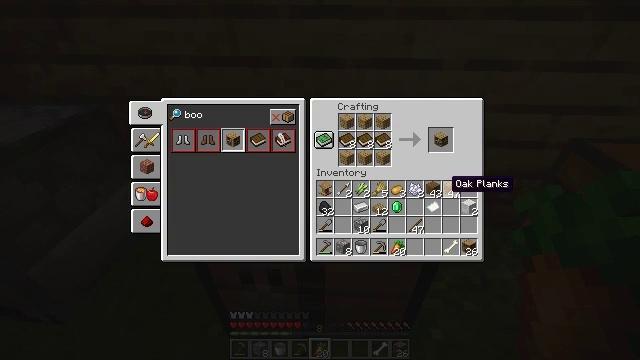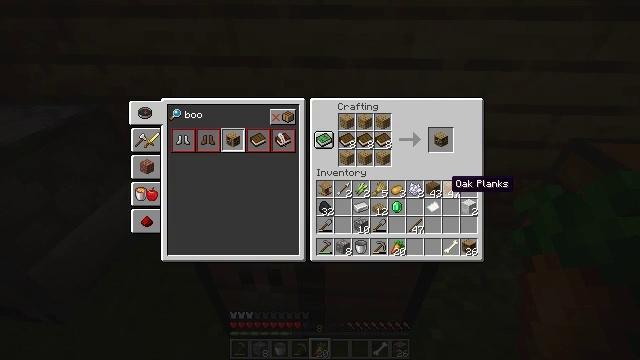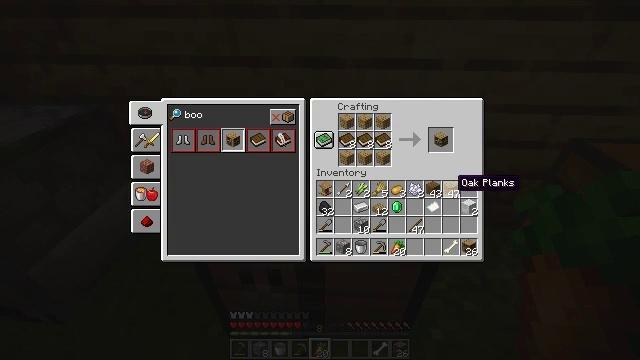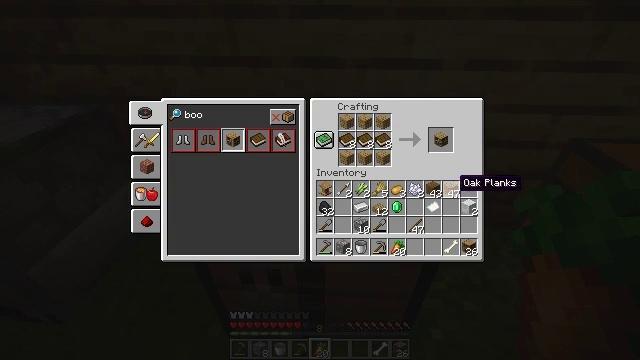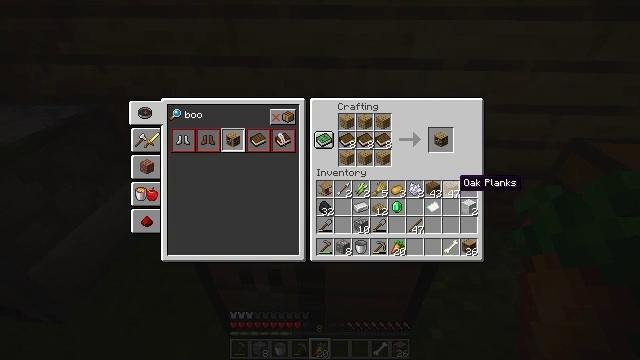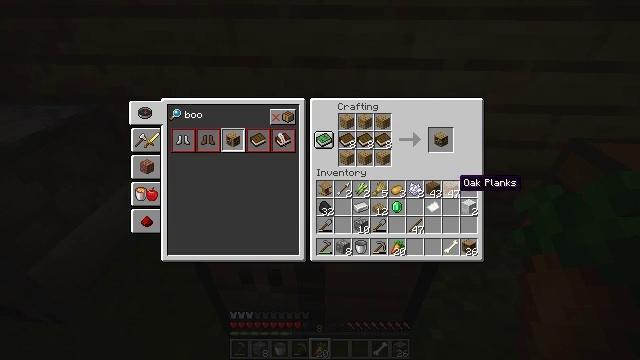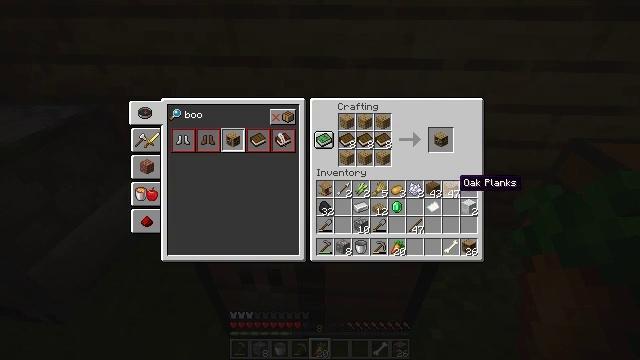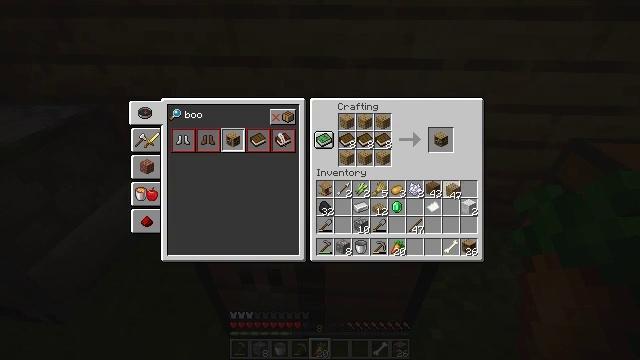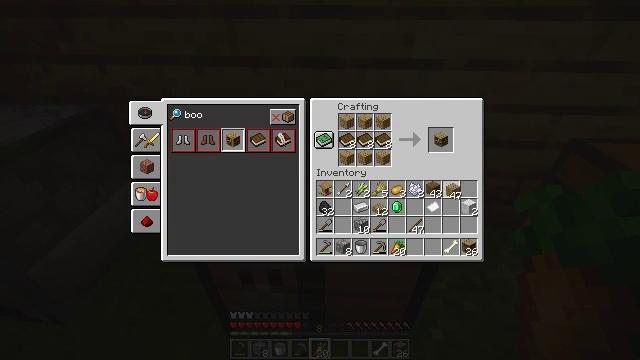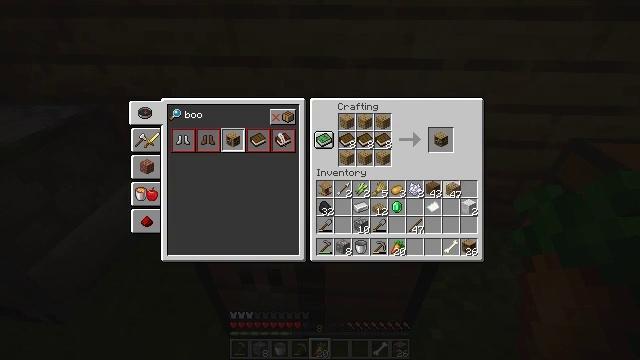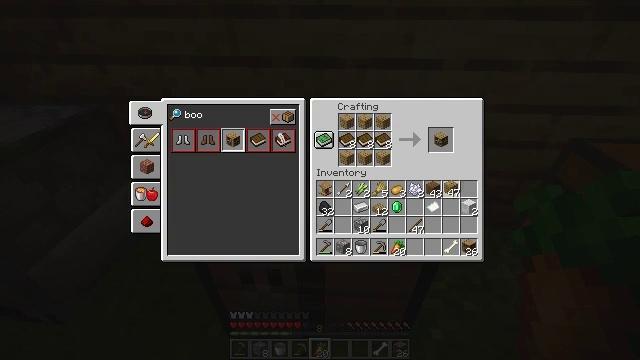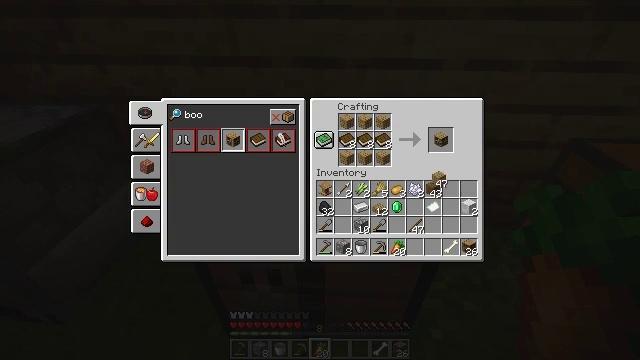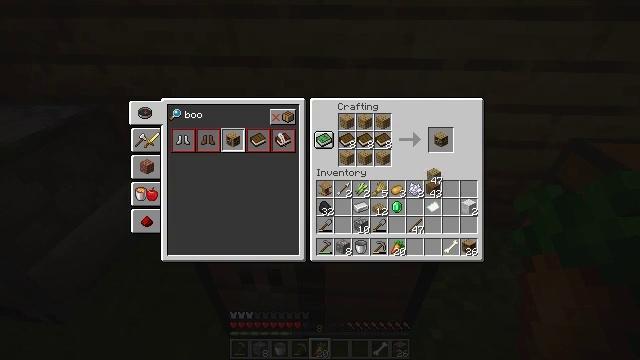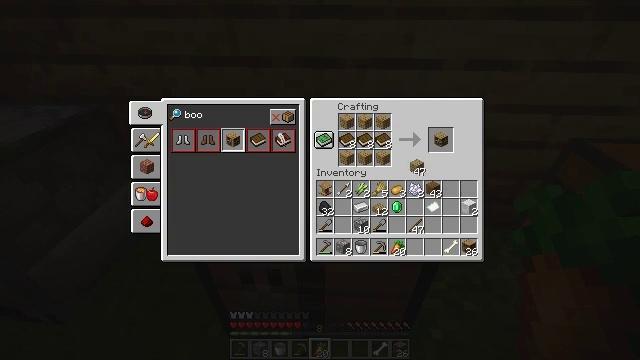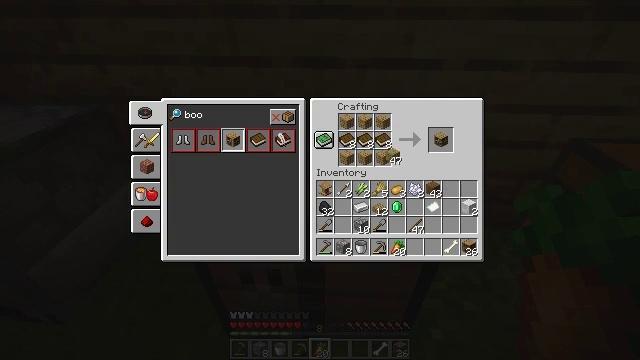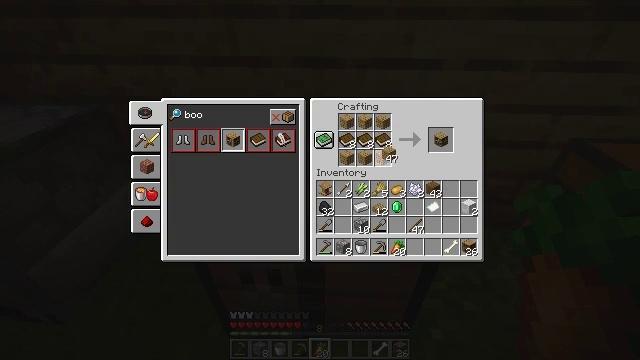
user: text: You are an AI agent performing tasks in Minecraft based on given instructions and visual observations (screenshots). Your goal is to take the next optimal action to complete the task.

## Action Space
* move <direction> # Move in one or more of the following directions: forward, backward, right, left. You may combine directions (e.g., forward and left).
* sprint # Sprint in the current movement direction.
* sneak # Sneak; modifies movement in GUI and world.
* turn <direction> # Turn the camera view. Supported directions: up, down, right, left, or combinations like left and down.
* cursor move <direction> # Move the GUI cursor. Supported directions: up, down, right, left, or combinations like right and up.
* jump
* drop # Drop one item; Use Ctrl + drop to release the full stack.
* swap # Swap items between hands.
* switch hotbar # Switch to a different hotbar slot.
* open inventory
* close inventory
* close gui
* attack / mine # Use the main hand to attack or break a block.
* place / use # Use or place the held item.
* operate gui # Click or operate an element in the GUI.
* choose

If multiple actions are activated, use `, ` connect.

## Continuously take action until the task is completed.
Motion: motion action
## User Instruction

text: Make a bookshelf using three books and six planks.
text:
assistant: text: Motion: no_op
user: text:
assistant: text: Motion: no_op
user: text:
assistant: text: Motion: no_op
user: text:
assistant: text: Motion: no_op
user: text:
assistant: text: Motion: no_op
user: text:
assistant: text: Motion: no_op
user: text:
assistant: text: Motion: operate gui
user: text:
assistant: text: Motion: operate gui
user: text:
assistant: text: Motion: operate gui
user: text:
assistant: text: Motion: no_op
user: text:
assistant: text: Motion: cursor move left and up
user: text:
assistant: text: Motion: no_op
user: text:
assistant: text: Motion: cursor move left and up
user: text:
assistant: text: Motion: cursor move left and up
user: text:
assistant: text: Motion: no_op
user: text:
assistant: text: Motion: cursor move left
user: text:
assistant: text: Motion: no_op
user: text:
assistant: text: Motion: no_op
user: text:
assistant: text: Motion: no_op
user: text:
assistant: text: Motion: no_op
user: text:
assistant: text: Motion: no_op
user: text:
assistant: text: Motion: no_op
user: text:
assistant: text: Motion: no_op
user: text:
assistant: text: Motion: no_op
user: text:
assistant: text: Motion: no_op
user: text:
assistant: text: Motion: no_op
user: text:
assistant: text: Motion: no_op
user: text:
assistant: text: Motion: no_op
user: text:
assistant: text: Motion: no_op
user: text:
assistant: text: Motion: no_op